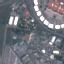
Land use / land cover: Industrial